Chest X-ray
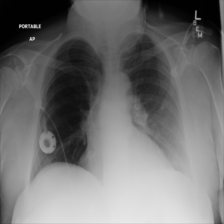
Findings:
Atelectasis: negative
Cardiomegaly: negative
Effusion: negative
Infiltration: negative
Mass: negative
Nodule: negative
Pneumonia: negative
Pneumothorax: negative
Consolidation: negative
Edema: negative
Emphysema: negative
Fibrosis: negative
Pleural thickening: negative
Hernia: negative